Question: I'm making a sample GUI for a new application we are developing at work. The language has already been decided for me, but I am allowed to use any 3rd party DLLs or add-ins or whatever I need in order to make the GUI work as seamlessly as possible.
They want it very mac/ubuntu/vista/Windows 7-like, so I've come up with some very interesting controls and pretty GUI features. One of which are some growing/shrinking buttons near the top of the screen that increase in size when you mouse over them (it uses the distance formula to calculate the size it needs to increase by). When you take your mouse off of the controls, they shrink back down. The effect looks very professional and flashy, except that there is a ghosting effect as the button shrinks back down (and the buttons to the right of it since they are fixed-at-the-hip).
Here is what the buttons look like in the designer:

Here are some code snippets that I am using to do this:
pops child buttons underneath when parent is hovered
'''
Private Sub buttonPop(ByVal sender As Object, ByVal e As System.EventArgs)
For Each control As System.Windows.Forms.Control In Me.Controls
If control.GetType.ToString = "Glass.GlassButton" AndAlso control.Location.Y > sender.Location.Y AndAlso control.Location.X >= sender.Location.X AndAlso control.Width < sender.Width AndAlso control.Location.X + control.Width < sender.Location.X + sender.Width Then
control.Visible = True
End If
Next
End Sub
'''
size large buttons back to normal after mouse leaves
'''
Private Sub shrinkpop(ByVal sender As Object, ByVal e As System.EventArgs)
Dim oldSize As Size = sender.Size
sender.Size = New Size(60, 60)
For Each control As System.Windows.Forms.Control In Me.Controls
If control.GetType.ToString = "Glass.GlassButton" AndAlso control.Location.X > sender.Location.X AndAlso (Not control.Location.X = control.Location.X + (sender.size.width - oldSize.Width)) Then
control.Location = New Point(control.Location.X + (sender.size.width - oldSize.Width), control.Location.Y)
End If
If control.GetType.ToString = "Glass.GlassButton" AndAlso control.Location.Y > sender.Location.Y AndAlso control.Location.X = sender.Location.X AndAlso control.Width < sender.Width Then
control.Location = New Point(control.Location.X, control.Location.Y + (sender.size.height - oldSize.Height))
If Windows.Forms.Control.MousePosition.X < control.Location.X Or Windows.Forms.Control.MousePosition.X > control.Location.X + control.Width Then
control.Visible = False
End If
End If
Next
End Sub
'''
increase size of large command buttons based on the mouse location in the button, happens on mouse move
'''
Private Sub buttonMouseMovement(ByVal sender As Object, ByVal e As System.Windows.Forms.MouseEventArgs)
Dim oldSize As Size = sender.Size
Dim middle As Point = New Point(30, 30)
Dim adder As Double = Math.Pow(Math.Pow(middle.X - e.X, 2) + Math.Pow(middle.Y - e.Y, 2), 0.5)
Dim total As Double = Math.Pow(1800, 0.5)
adder = (1 - (adder / total)) * 20
If Not (sender.size.width = 60 + adder And sender.size.height = 60 + adder) Then
sender.Size = New Size(60 + adder, 60 + adder)
End If
For Each control As System.Windows.Forms.Control In Me.Controls
If control.GetType.ToString = "Glass.GlassButton" AndAlso control.Location.X > sender.Location.X AndAlso (Not control.Location.X = control.Location.X + (sender.size.width - oldSize.Width)) Then
control.Location = New Point(control.Location.X + (sender.size.width - oldSize.Width), control.Location.Y)
End If
If control.GetType.ToString = "Glass.GlassButton" AndAlso control.Location.Y > sender.Location.Y AndAlso control.Location.X >= sender.Location.X AndAlso control.Width < sender.Width AndAlso control.Location.X + control.Width < sender.Location.X + sender.Width AndAlso (Not control.Location.Y = control.Location.Y + (sender.size.height - oldSize.Height)) Then
control.Location = New Point(control.Location.X, control.Location.Y + (sender.size.height - oldSize.Height))
End If
Next
End Sub
'''
increase size of smaller command buttons
'''
Private Sub SmallButtonMouseMovement(ByVal sender As Object, ByVal e As System.Windows.Forms.MouseEventArgs)
Dim oldSize As Size = sender.Size
Dim middle As Point = New Point(22.5, 22.5)
Dim adder As Double = Math.Pow(Math.Pow(middle.X - e.X, 2) + Math.Pow(middle.Y - e.Y, 2), 0.5)
Dim total As Double = Math.Pow(1012.5, 0.5)
adder = (1 - (adder / total)) * 15
If Not (sender.size.Width = 45 + adder And sender.size.height = 45 + adder) Then
sender.Size = New Size(45 + adder, 45 + adder)
End If
For Each control As System.Windows.Forms.Control In Me.Controls
If control.GetType.ToString = "Glass.GlassButton" AndAlso control.Location.Y > sender.Location.Y AndAlso control.Location.X = sender.location.X AndAlso (Not control.Location.Y = control.Location.Y + (sender.size.height - oldSize.Height)) Then
control.Location = New Point(control.Location.X, control.Location.Y + (sender.size.height - oldSize.Height))
End If
Next
End Sub
'''
decrease puts command buttons back to correct location and hides them if appropriate
'''
Private Sub SmallShrinkPop(ByVal sender As Object, ByVal e As System.EventArgs)
Dim oldsize As Size = sender.Size
If Not (sender.size.width = 45 AndAlso sender.size.height = 45) Then
sender.size = New Size(45, 45)
End If
Dim ChildCounter As Integer = 0
For Each control As System.Windows.Forms.Control In Me.Controls
If control.GetType.ToString = "Glass.GlassButton" AndAlso control.Location.X = sender.location.X AndAlso control.Width = sender.width AndAlso control.Location.Y > sender.location.y Then
ChildCounter += 1
control.Location = New Point(control.Location.X, control.Location.Y + (sender.size.height - oldsize.Height))
If Windows.Forms.Control.MousePosition.X < control.Location.X Or Windows.Forms.Control.MousePosition.X > control.Location.X + control.Width Then
sender.visible = False
control.Visible = False
End If
End If
Next
If (ChildCounter = 0 AndAlso Windows.Forms.Control.MousePosition.Y > sender.Location.Y + sender.Height) Or (Windows.Forms.Control.MousePosition.X < sender.Location.X Or Windows.Forms.Control.MousePosition.X > sender.Location.X + sender.Width) Then
sender.visible = False
For Each control As System.Windows.Forms.Control In Me.Controls
If control.GetType.ToString = "Glass.GlassButton" AndAlso control.Location.X = sender.location.x AndAlso control.Width = sender.width Then
control.Visible = False
End If
Next
End If
End Sub
'''
What I know:
1. If the form didn't have a background image, I wouldn't have the ghosting problem.
2. If this were just a normal button I am drawing, I probably wouldn't have the ghosting problem.
What I've done, and how I've tried to fix it:
1. Ensuring the form's doublebuffering is turned on (it was)
2. Manually doublebuffering using the bufferedGraphics class (did not help or made it worse)
3. Convince the designers that it doesn't need background images or the pretty glass buttons (no go)
4. Run Invalidate() on the rectangle containing the form (did not help)
5. Run Refresh() on the form (fixed the ghosting, but now the entire screen flashes as it reloads image)
6. Sit in the corner of my cubicle and cry softly to myself (helped the stress, but also did not fix issue)
What I am looking for are the answers to these questions:
1. Does anyone have any idea how to get rid of the ghosting I'm describing? Should I focus on changing the size less often? should I be focusing on buffering the background image?
2. Are there other technologies I should be using here? Are there ActiveX controls that would be better at this than .NET user inherited ones? Is it possible to make a DirectX user-control to use the graphics card to draw itself?
3. Is there something else I'm not thinking of here?
~~~~~~~~~~~~~~~~~~~~~~~~~ Update 1: 11/17/2009 9:21 AM ~~~~~~~~~~~~~~~~~~~~~~~~~~~~~~~~
I've improved the efficiency of the draw methods by first checking to see if they need to be redrawn by checking what the new values will be vs what they already are(code changed above). This fixes some of the ghosting, however the core problem still remains to be solved.
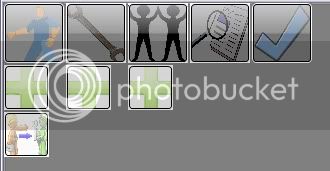
Answer: There is a possible quick fix for your problem. Paste this code into your form:
'''
public partial class Form1 : Form {
public Form1() {
InitializeComponent();
this.IsMdiContainer = true;
foreach (Control ctl in this.Controls) {
if (ctl is MdiClient) {
ctl.BackgroundImage = Properties.Resources.SampleImage;
break;
}
}
}
protected override CreateParams CreateParams {
get {
CreateParams cp = base.CreateParams;
cp.ExStyle |= 0x02000000; // Turn on WS_EX_COMPOSITED
return cp;
}
}
}
'''
The style flag works on XP SP1 and up. It double-buffers your entire form, not just each individual control, and should eliminate the ghosting effect you see.